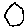
Label: hexagon